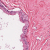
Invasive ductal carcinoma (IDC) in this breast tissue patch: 0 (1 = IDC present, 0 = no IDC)